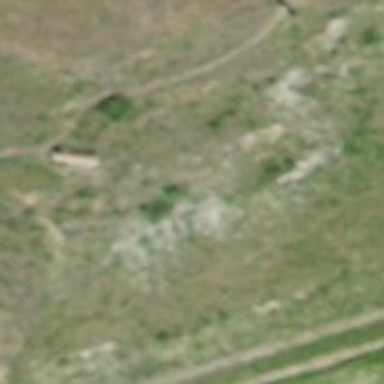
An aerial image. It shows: Brown bench in the vicinity.